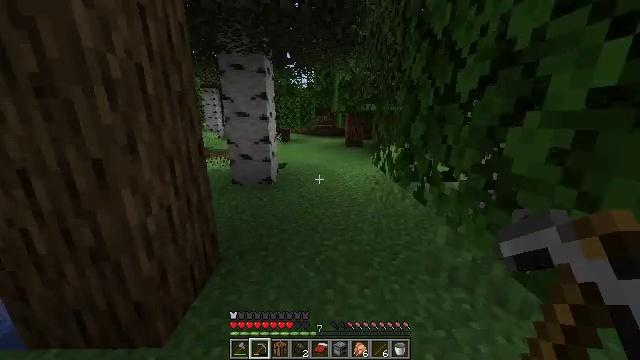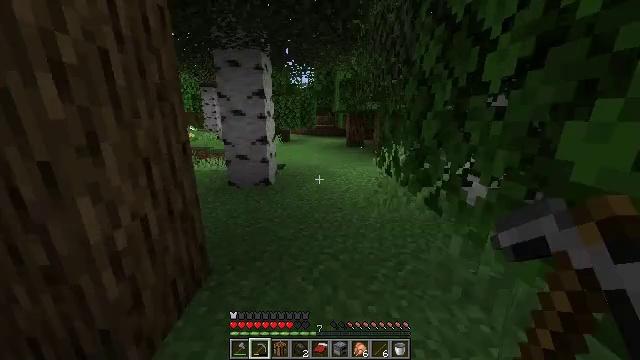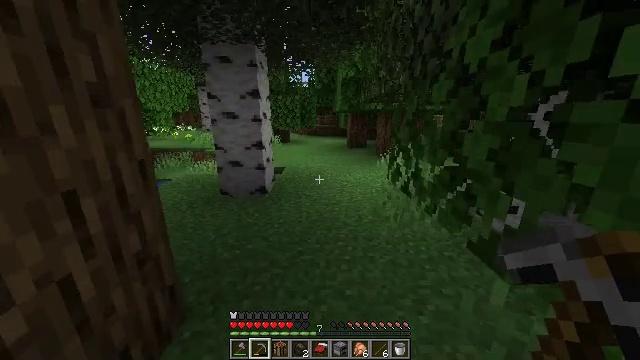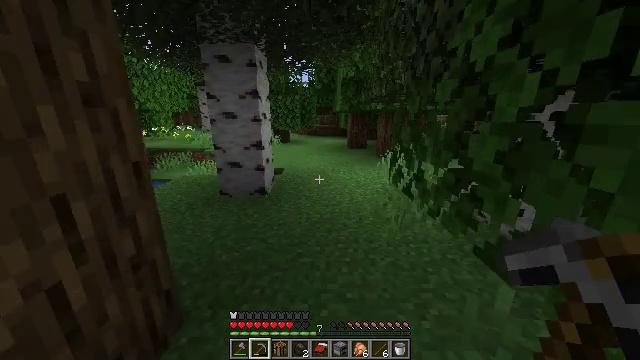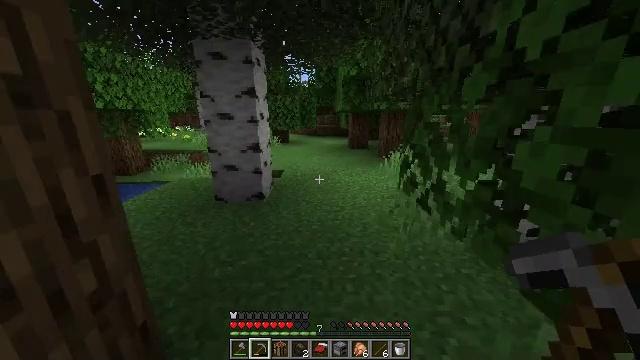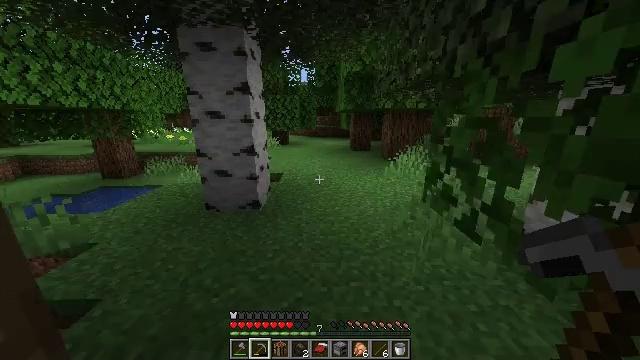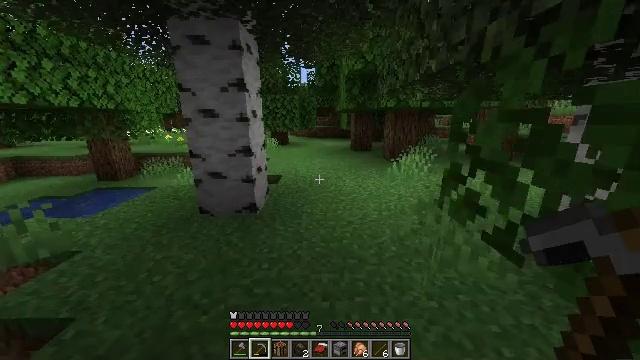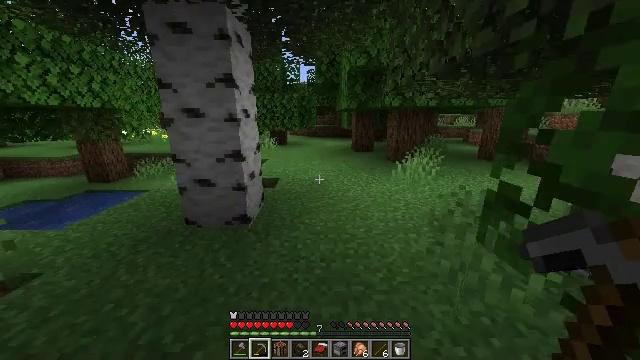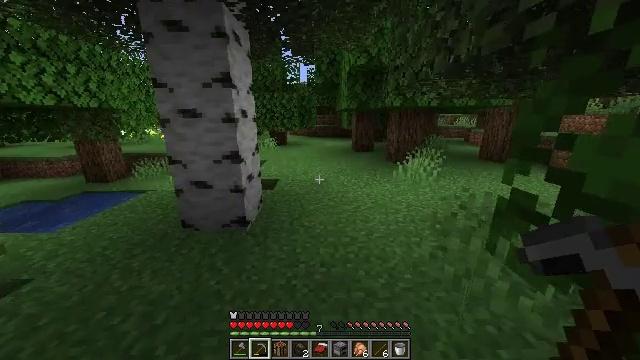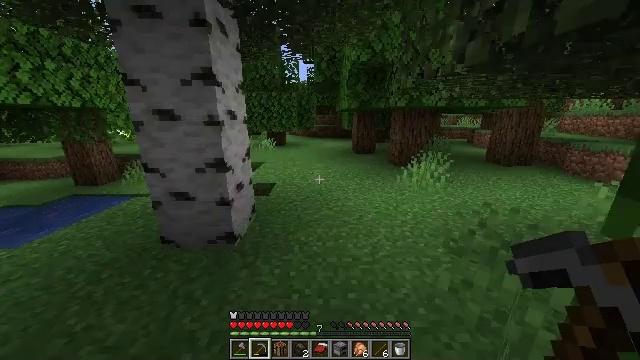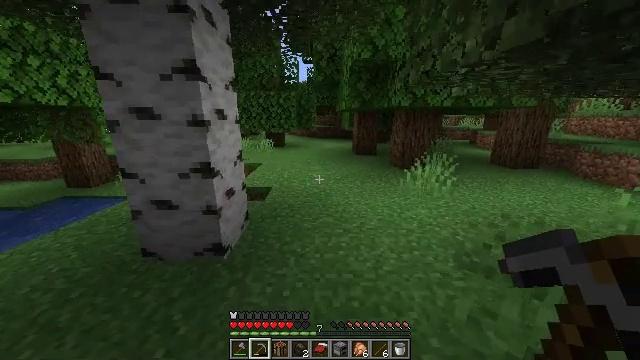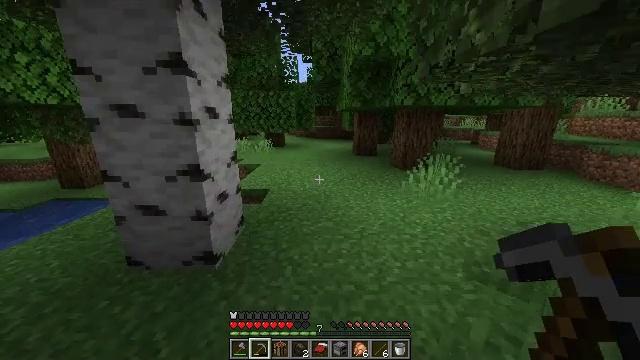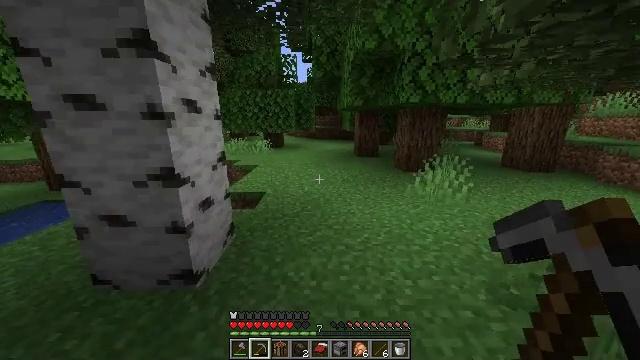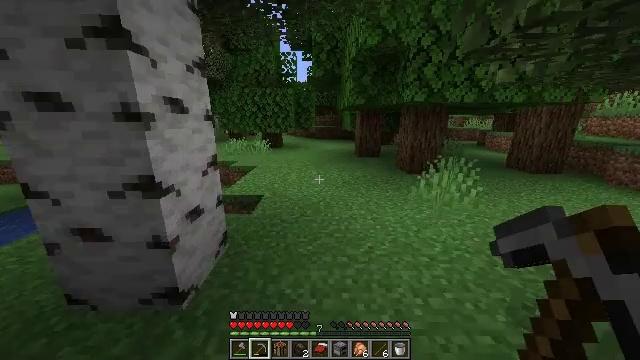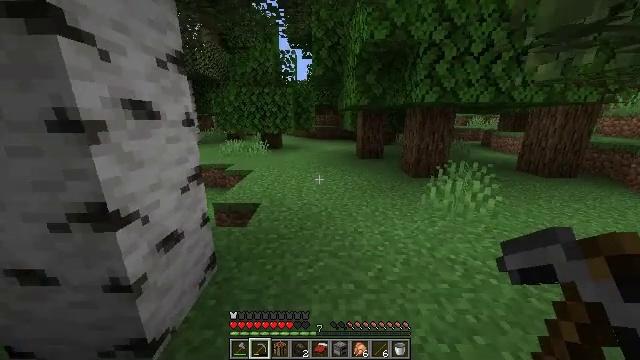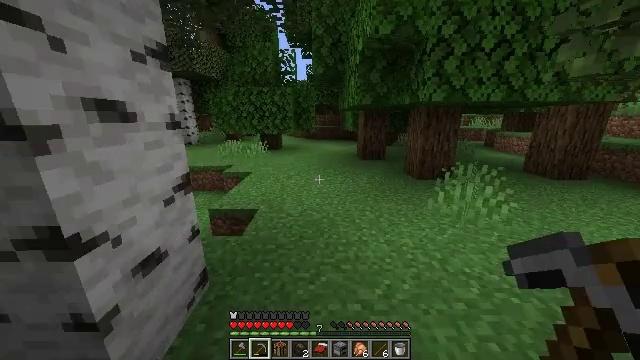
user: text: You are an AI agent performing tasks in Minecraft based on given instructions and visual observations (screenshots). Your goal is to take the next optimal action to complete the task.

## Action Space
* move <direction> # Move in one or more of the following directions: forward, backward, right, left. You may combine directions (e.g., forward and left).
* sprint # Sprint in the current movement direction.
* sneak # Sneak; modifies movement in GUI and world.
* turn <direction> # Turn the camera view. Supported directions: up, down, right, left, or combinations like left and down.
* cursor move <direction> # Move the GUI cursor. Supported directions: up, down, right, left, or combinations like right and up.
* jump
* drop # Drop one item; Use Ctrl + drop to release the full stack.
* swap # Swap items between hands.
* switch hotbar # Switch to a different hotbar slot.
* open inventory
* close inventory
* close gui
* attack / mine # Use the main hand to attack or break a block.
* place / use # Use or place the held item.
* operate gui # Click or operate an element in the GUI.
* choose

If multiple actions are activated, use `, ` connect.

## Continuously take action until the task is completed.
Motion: motion action
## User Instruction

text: Mine the rose bush in the garden.
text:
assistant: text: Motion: move forward, sprint
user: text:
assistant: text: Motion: move forward, sprint
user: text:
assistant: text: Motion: move forward, sprint
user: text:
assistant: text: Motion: move forward, sprint
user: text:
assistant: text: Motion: move forward, sprint
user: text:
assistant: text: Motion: move forward, sprint
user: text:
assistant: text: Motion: move forward, sprint
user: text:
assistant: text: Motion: move forward, sprint
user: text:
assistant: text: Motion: move forward, sprint
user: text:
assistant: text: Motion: move forward, sprint
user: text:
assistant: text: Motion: move forward, sprint
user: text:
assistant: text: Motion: move forward, sprint
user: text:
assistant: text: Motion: move forward, sprint
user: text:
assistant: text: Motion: move forward, sprint
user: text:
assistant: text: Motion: move forward, sprint
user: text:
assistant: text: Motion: move forward, sprint
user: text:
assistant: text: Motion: move forward, sprint
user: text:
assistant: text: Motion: move forward, sprint
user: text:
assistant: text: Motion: move forward, sprint
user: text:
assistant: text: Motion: move forward, sprint
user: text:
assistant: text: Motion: move forward, sprint
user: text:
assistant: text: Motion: move forward, sprint
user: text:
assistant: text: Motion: move forward
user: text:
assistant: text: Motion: move forward
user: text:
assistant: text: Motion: move forward
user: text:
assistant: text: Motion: move forward
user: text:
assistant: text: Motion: move forward
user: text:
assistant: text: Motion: move forward
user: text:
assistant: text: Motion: move forward
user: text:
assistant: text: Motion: move forward